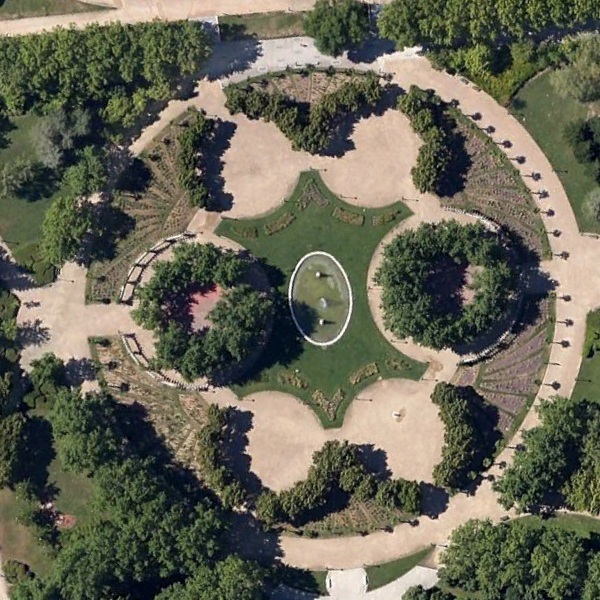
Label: Square